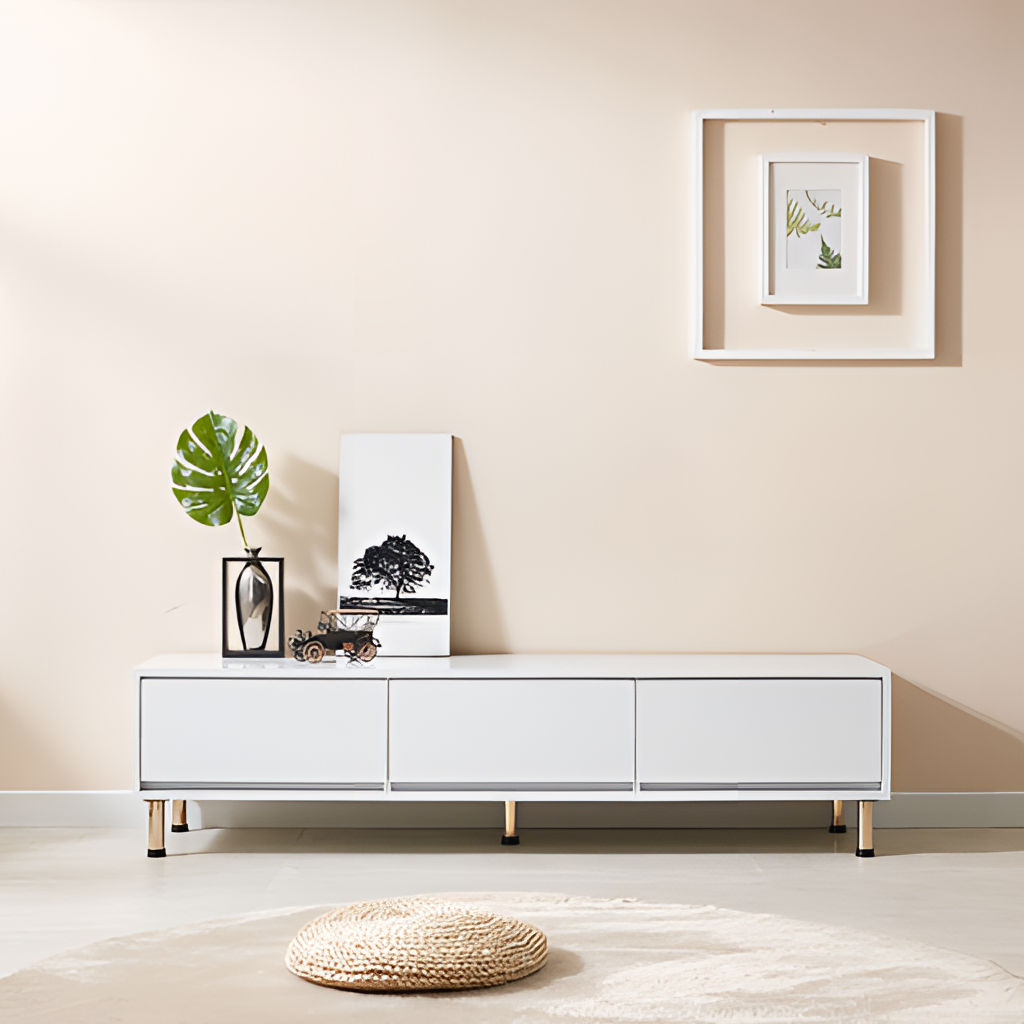
living room, white metal TV console, minimalist, wood flooring, with plank pattern, paint wallpaper, with solid pattern